Question: I had a perfectly good wix installer when it came to moving files from the cab file to the hard drive. The problems are all being caused by the way I am writing my custom action. First, I will show the culprit, then explain the symptoms.
'''
<CustomAction Id="InstallElasticWithProvidedBatch" FileKey="fil85D231A31B2F8EB99C6B9EA4B95A354C" Impersonate="no" ExeCommand="install" Execute="deferred"/>
<CustomAction Id="RemoveElasticWithProvidedBatch" FileKey="fil85D231A31B2F8EB99C6B9EA4B95A354C" Impersonate="no" ExeCommand="remove" Execute="deferred"/>
<InstallExecuteSequence>
<Custom Action='InstallElasticWithProvidedBatch' Before='InstallFinalize'>NOT Installed</Custom>
<Custom Action='RemoveElasticWithProvidedBatch' Before='InstallFinalize'>REMOVE ~= "ALL"</Custom>
</InstallExecuteSequence>
'''
What this code is supposed to be doing:
Run the service.bat script to install and uninstall elastic search as a service. When the application is first installed, it should run the bat with the parameter "install." When the application is uninstalled, it should run the bat with the perameter "remove."
What is happening (read a few times. It is pretty interesting):
Install goes perfectly fine! The files get put on disk and the service is installed properly. When I uninstall it, I get this message:

The application is then stuck in my Add/Remove programs menu and I have to manually delete the installed files and then sift through the registry to clear out the elastic search entry.
on SUBSEQUENT installs. The error message I linked you moments ago does not come back! AND the service is correctly removed. BUT the files that were installed now don't get touched anymore.
To reset the situation, I have to change the GUID on every single file referenced in the xml document, but that just gets me back to where the install says it doesn't have the program it needs to uninstall the application properly.
If I remove the custom actions, the installer works as intended (assuming I have changed all 50 guids since the last time the installer broke). Does anyone have any hints as to what to try next? I have burnt 5 hours on this issue.
Side note: A common thing for the WIX veterans to say is to not use a batch file at all and just convert the files functionality into native Wix, but that is not a very valuable process in this case. The .bat file is provided by elasticsearch and is incredibly cryptic.
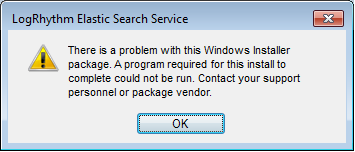
Answer: > The .bat file is provided by elasticsearch and is incredibly cryptic.
Installing with batch files is not good practice at all. It is error prone and vulnerable.
---
The following was written before your final comment above:
> Run the script to install and uninstall elastic search as
a service.
You should not install a service with a batch file. You should use the built in <URL> tables. These tables feature a nice degree of "" when configured correctly, and will prevent side effects from your own scripted or batched solutions.
> The application is then stuck in my menu and I
have to manually delete the installed files and then sift through the
registry to clear out the elastic search entry.
This is dangerous. Manually sifting through the registry to delete Windows Installer residue is a common way to destroy your whole computer installation since Windows Installer can get into a locked state not allowing you to install or uninstall at all.
> on SUBSEQUENT installs. The error message I linked you moments ago
does not come back! AND the service is correctly removed. BUT the
files that were installed now don't get touched anymore.
The previously installed version is likely still registered in the Windows Installer database in the registry. Changing the component guids will work around this, but there is still unregistered items in the registry.